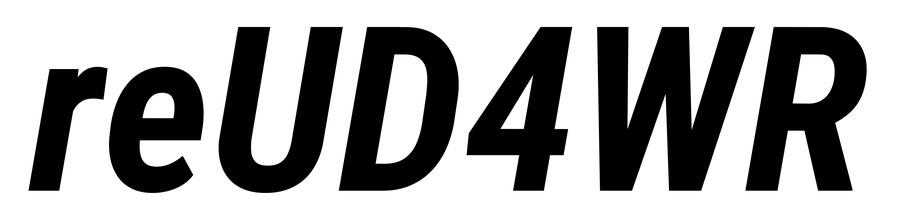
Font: Roboto-Italic_Condensed_Bold_Italic